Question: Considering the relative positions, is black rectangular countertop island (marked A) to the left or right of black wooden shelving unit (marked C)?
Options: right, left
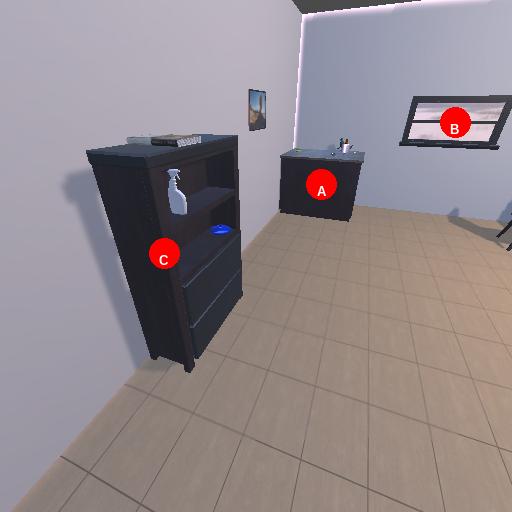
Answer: right